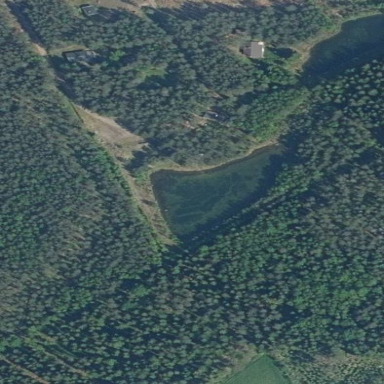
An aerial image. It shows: Pond surrounded by natural water.